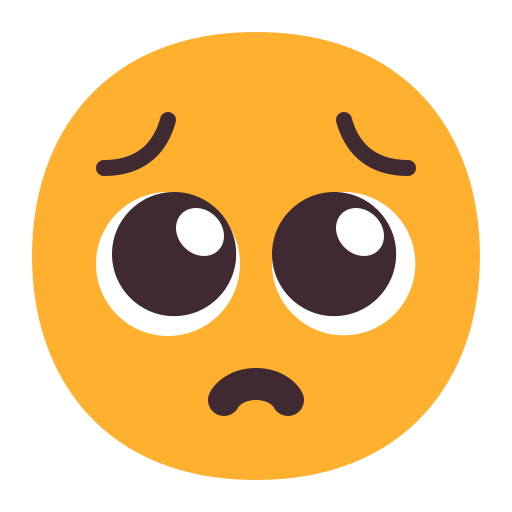
pleading face flat